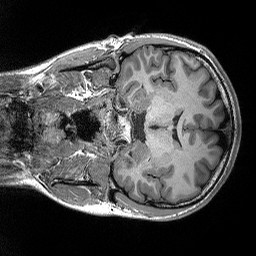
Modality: T1w
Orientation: coronal
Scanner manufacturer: siemens
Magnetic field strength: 3 T
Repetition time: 2.3 s
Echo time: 0.00298 s